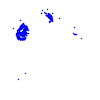
Particle: pion